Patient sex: M
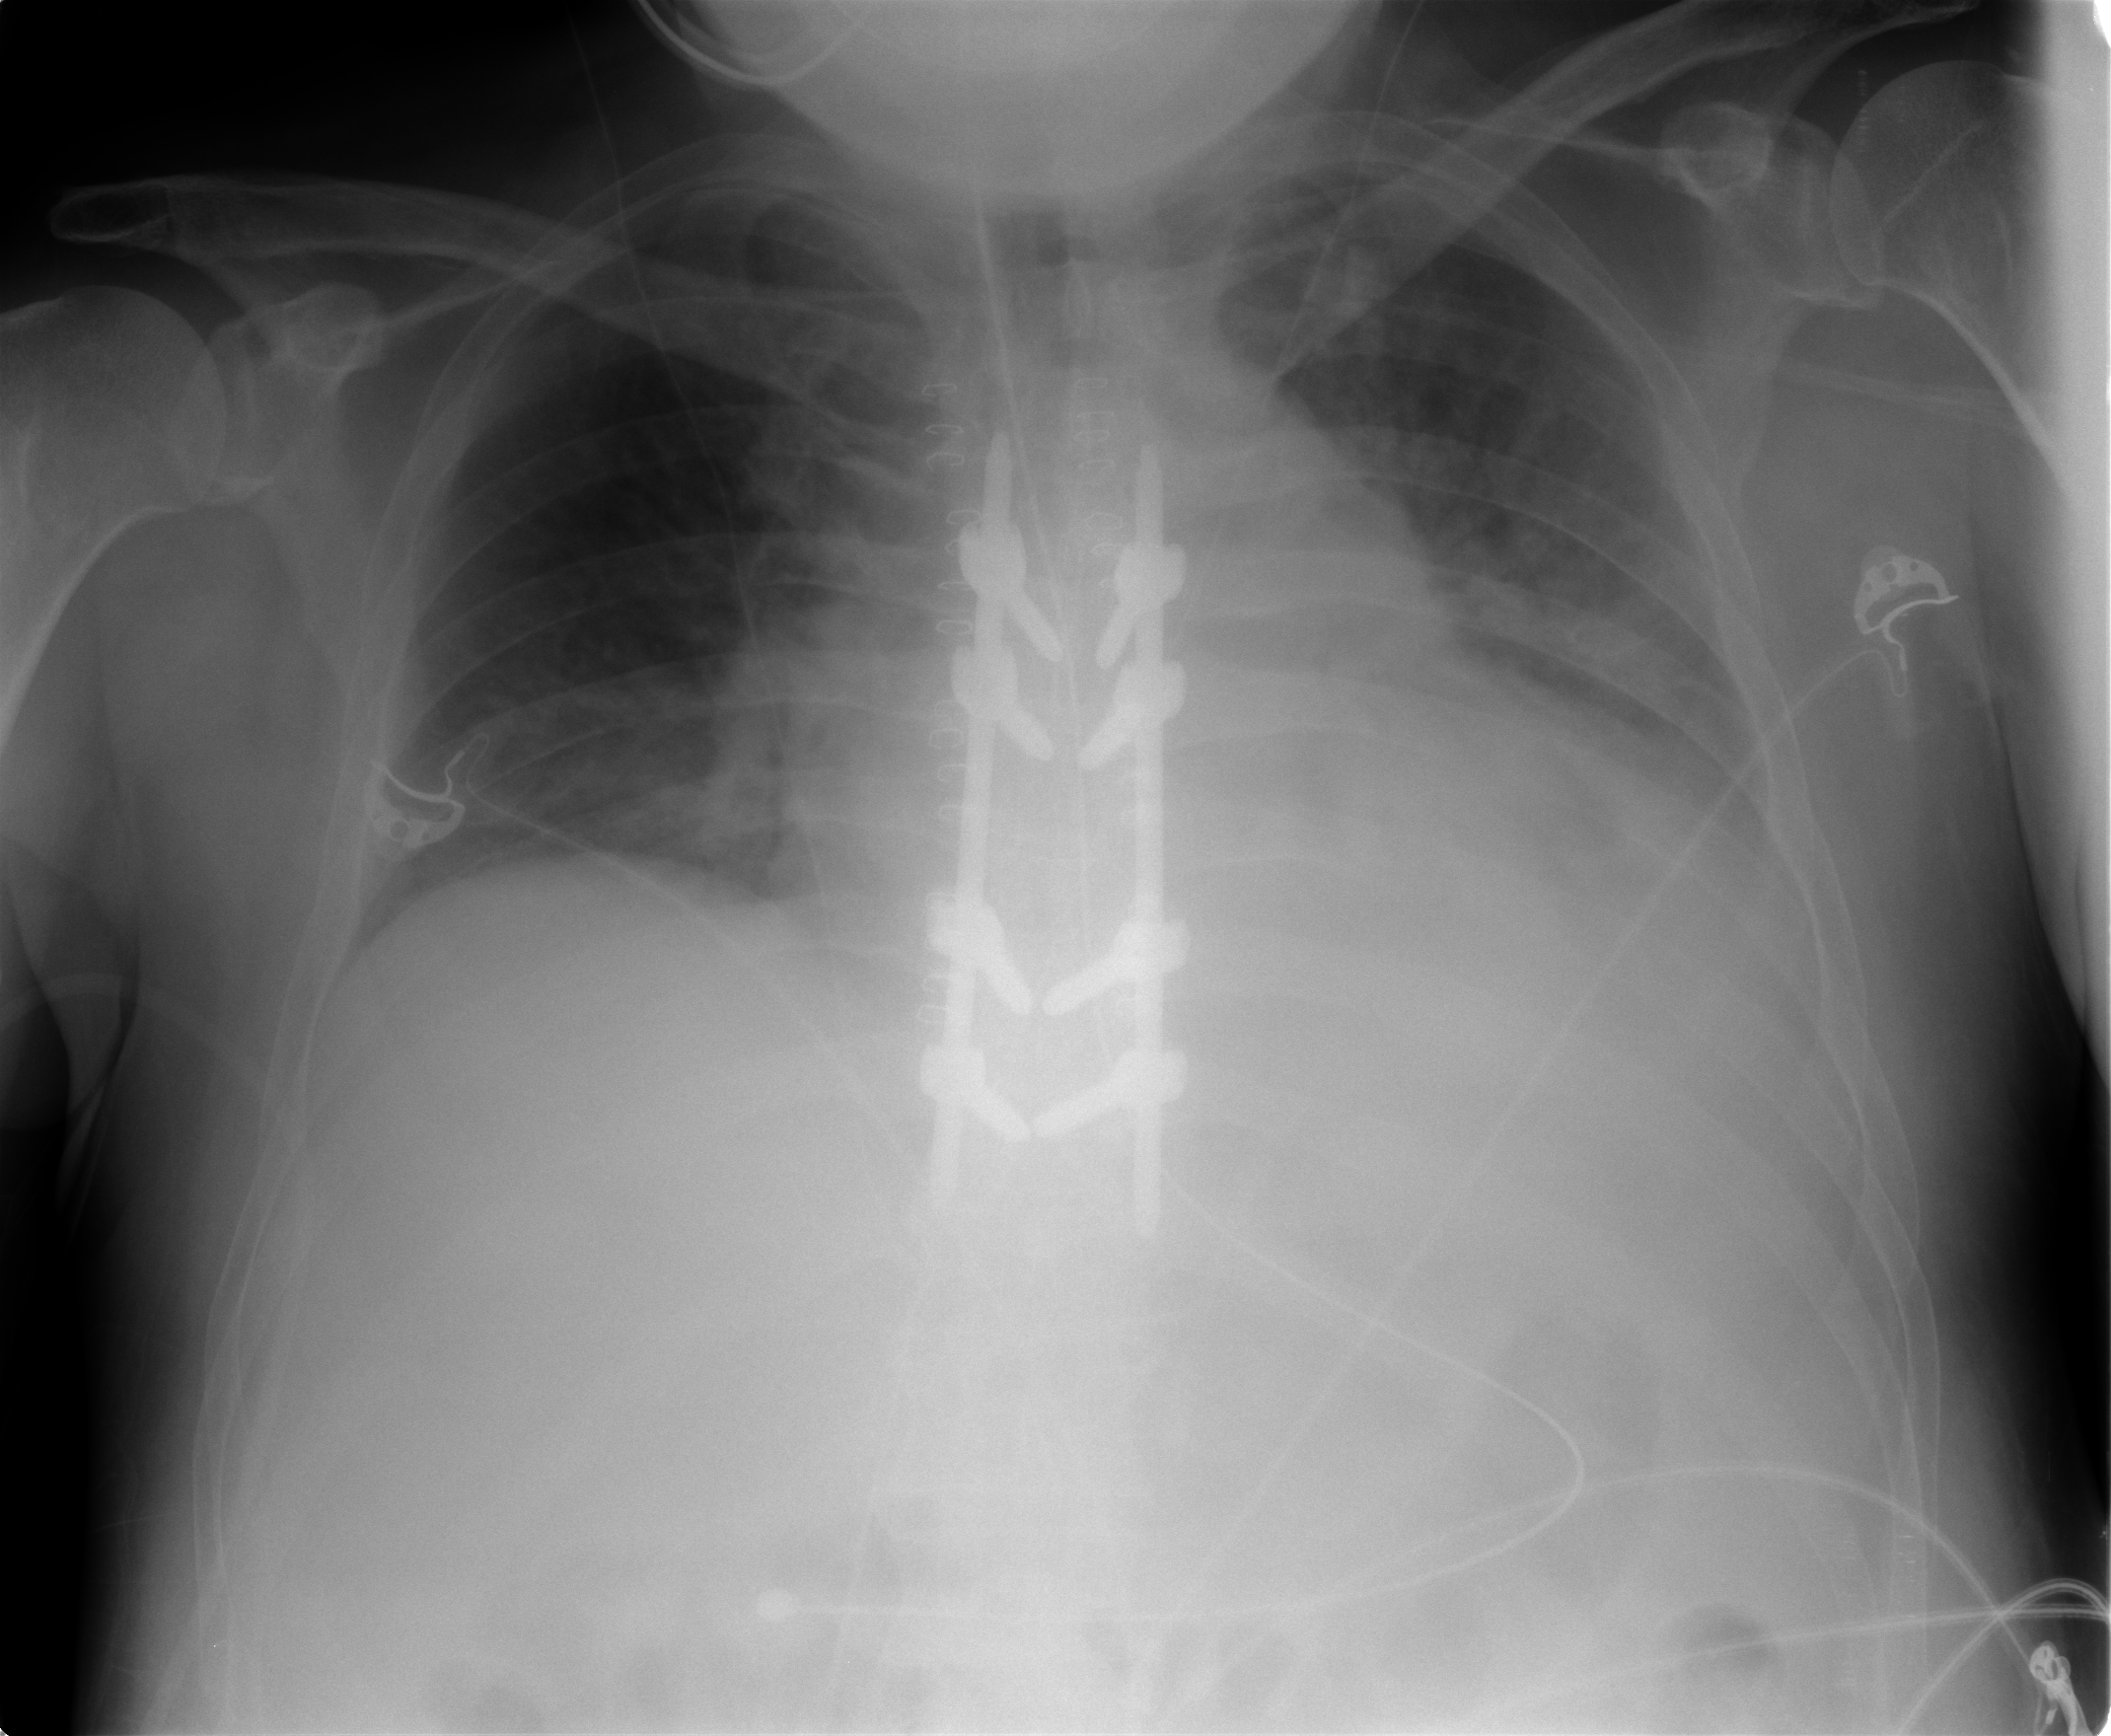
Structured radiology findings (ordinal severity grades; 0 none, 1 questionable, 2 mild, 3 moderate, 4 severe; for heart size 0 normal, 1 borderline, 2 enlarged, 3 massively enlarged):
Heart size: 2
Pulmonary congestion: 2
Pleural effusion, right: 1
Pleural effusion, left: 3
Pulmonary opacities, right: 0
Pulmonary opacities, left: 2
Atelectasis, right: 2
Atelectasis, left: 2